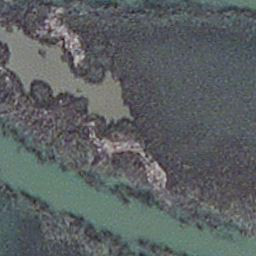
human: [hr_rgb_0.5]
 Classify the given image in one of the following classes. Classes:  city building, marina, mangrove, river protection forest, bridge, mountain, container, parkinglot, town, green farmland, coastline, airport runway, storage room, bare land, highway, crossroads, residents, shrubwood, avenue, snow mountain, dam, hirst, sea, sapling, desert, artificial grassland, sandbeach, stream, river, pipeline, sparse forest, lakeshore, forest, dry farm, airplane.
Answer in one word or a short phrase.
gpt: stream